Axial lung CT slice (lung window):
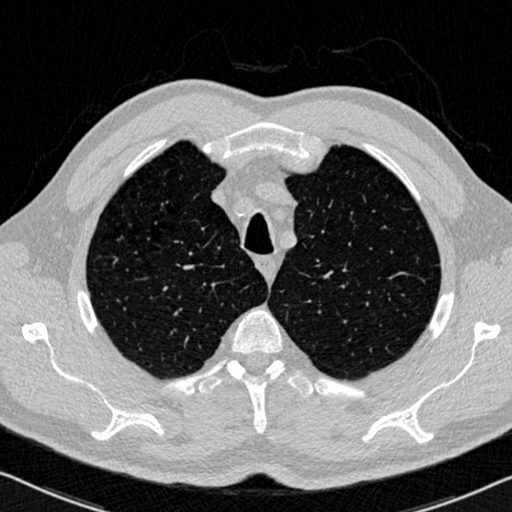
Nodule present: no